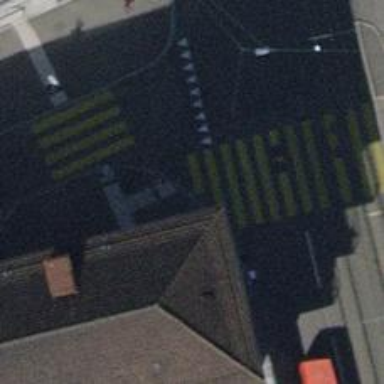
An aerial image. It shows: Kerb barrier.